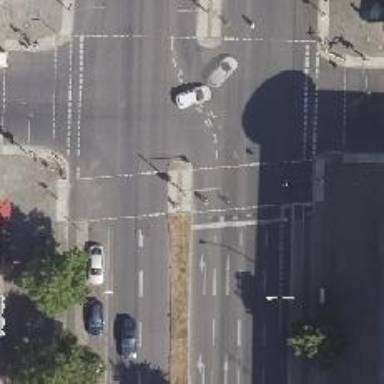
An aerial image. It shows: Footway located on traffic island.